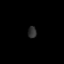
Tissue: lung
Cell type: Myeloid cells
Senescence score: 0.2386
Nuclear area (px): 96
Mean DAPI intensity: 47.323